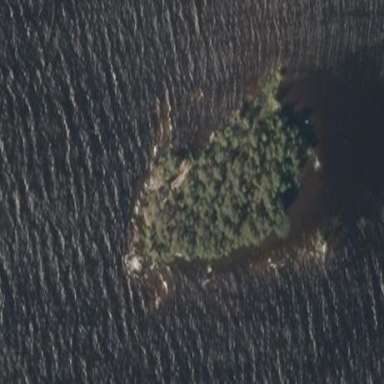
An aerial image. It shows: Image showing island.